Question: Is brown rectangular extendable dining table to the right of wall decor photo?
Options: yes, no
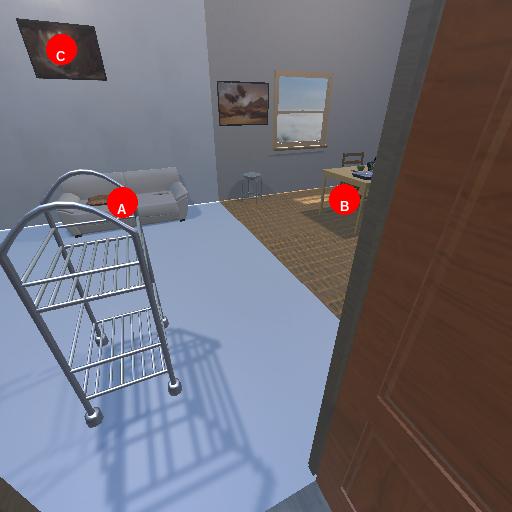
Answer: yes